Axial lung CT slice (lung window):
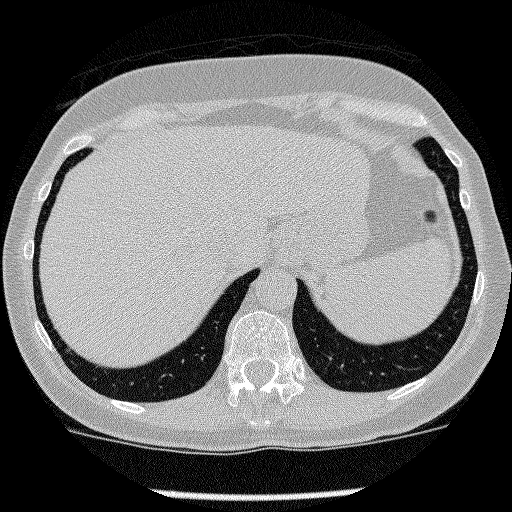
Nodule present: no